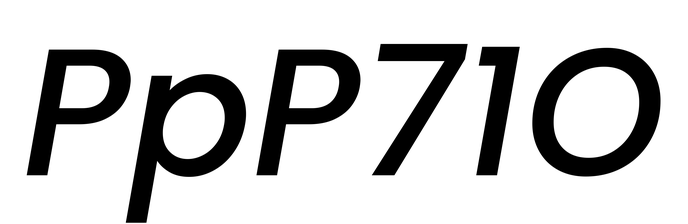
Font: Poppins-MediumItalic